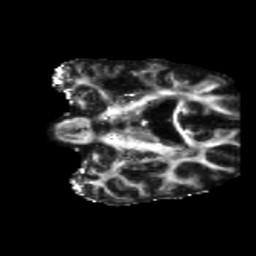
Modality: FA
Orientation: coronal
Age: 62
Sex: female
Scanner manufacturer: siemens
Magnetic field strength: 3 T
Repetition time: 5.25 s
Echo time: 0.08 s